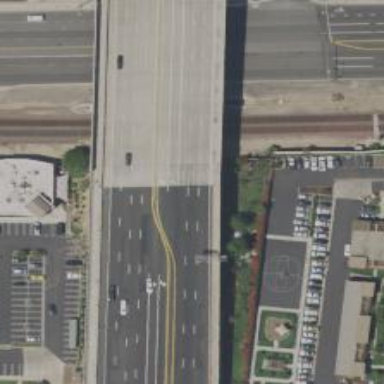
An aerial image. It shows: Bridge on trunk expressway.